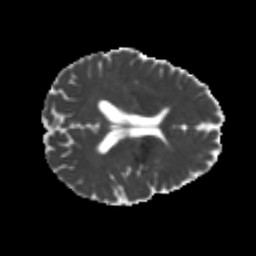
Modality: MD
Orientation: axial
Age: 21
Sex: male
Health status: healthy
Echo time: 0.074 s